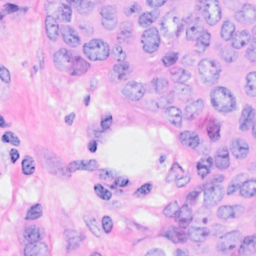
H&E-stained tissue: Breast